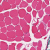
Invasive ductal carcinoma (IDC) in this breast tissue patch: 0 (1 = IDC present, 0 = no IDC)